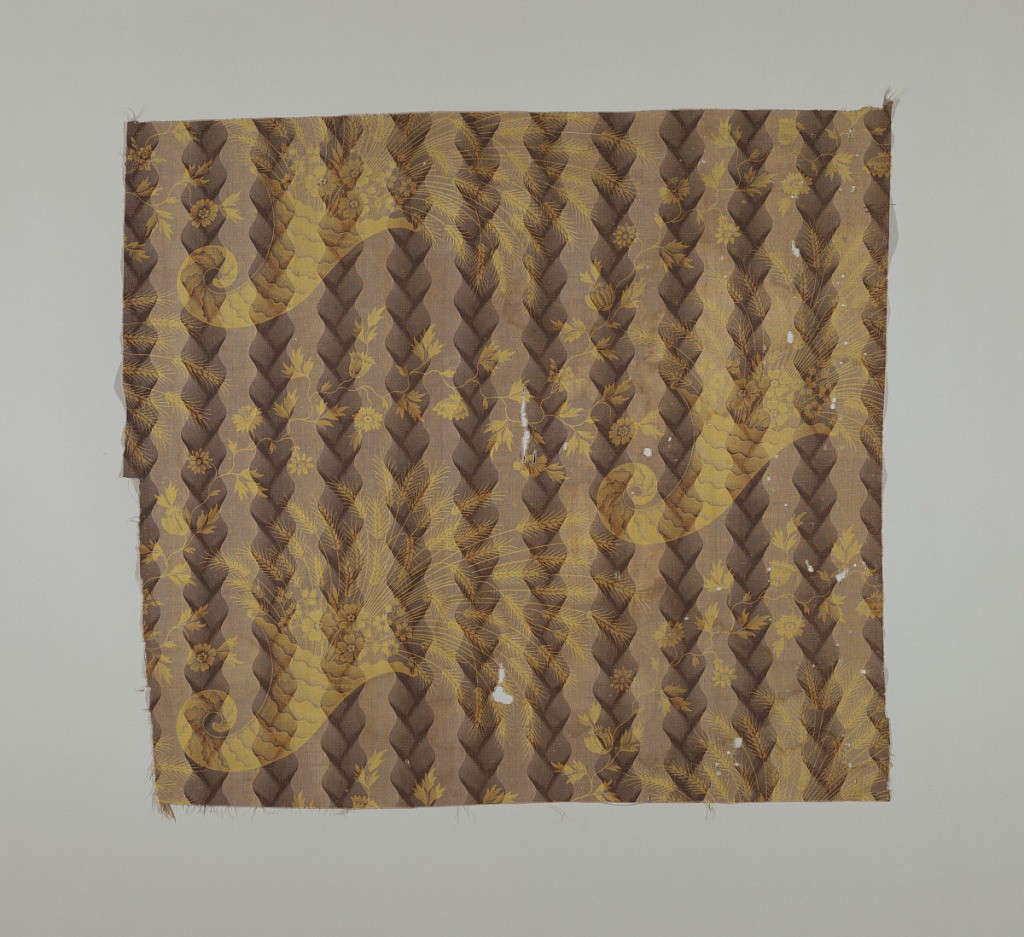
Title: Textile
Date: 1850–99
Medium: cotton Technique: printed by engraved roller
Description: Two fragments with brown ground showing a striped pattern of curved columner design in dark brown, over printed in yellow, in a pattern of cornucopia and wheat.